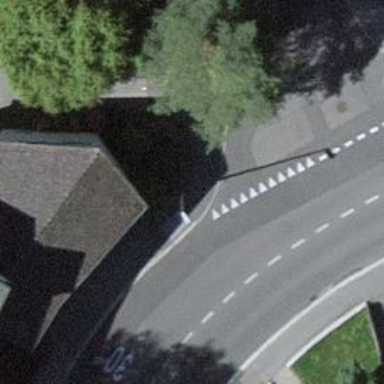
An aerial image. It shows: Kerb barrier.